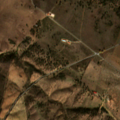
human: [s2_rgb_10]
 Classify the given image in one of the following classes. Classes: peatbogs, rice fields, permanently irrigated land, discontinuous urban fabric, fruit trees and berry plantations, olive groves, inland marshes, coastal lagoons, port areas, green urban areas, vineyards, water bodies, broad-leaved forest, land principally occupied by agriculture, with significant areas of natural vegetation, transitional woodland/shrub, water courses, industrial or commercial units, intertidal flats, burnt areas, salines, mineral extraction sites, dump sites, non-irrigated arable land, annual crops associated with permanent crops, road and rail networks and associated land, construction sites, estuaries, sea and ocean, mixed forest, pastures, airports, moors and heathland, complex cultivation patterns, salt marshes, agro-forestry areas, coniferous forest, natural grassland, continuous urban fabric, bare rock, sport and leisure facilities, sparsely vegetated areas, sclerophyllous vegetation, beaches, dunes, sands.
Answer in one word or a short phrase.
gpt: non-irrigated arable land, olive groves, pastures, complex cultivation patterns, agro-forestry areas, transitional woodland/shrub